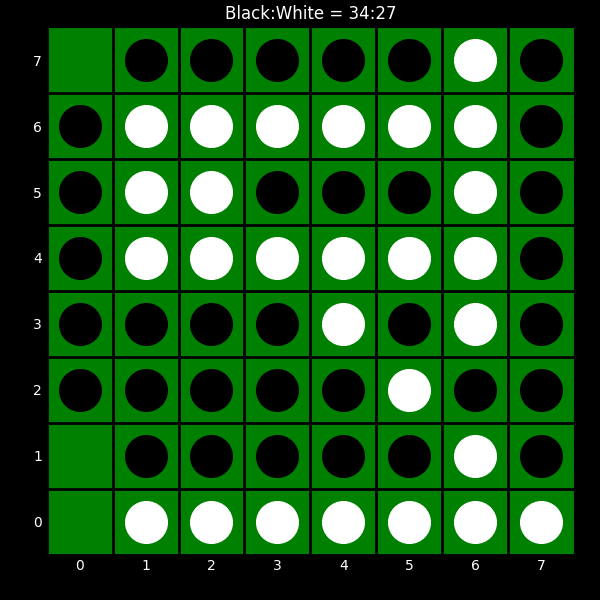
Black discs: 34
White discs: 27